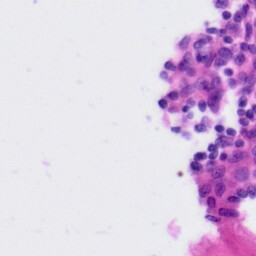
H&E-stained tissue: Tonsil